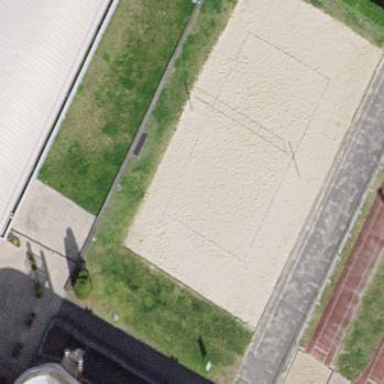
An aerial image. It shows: Pitch for leisure activities.